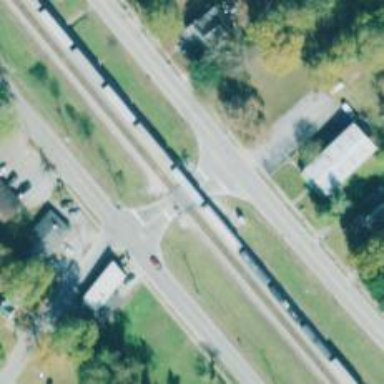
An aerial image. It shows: Level crossing with lights at the railway.